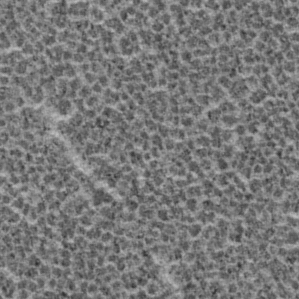
Label: frost